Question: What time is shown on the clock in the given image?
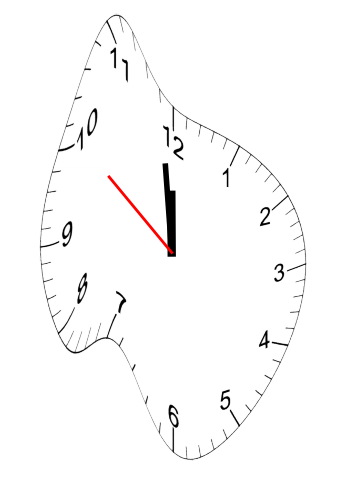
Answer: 11:58:51